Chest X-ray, AP view. Patient: 26 years old, sex F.
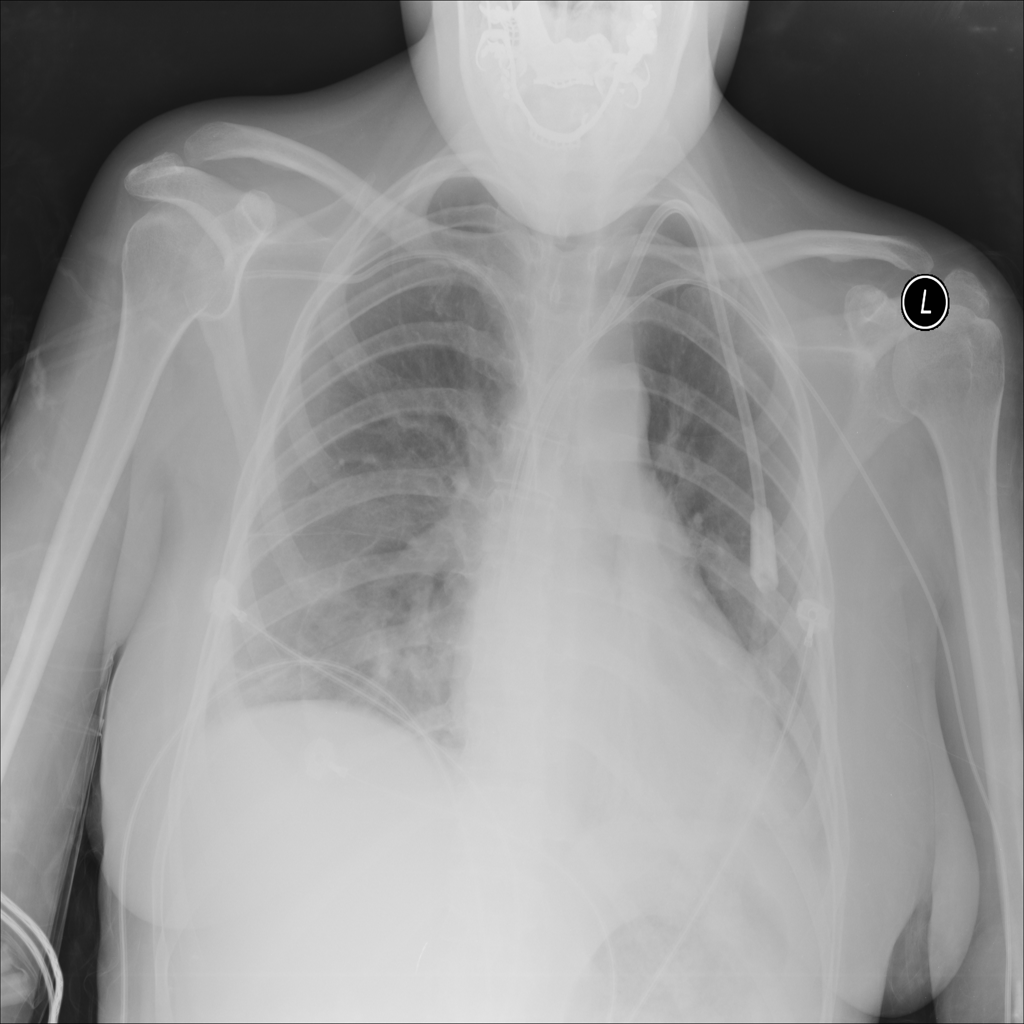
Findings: No Finding